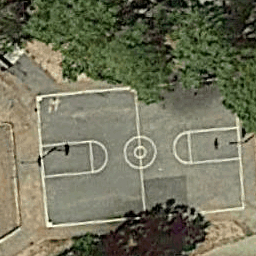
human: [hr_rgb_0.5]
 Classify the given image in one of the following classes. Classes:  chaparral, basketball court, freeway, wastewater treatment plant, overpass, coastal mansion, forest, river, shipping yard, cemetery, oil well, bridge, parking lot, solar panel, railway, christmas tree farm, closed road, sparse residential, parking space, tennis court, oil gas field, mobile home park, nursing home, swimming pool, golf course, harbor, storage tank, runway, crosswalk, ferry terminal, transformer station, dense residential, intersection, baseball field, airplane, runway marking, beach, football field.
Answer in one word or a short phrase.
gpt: basketball court